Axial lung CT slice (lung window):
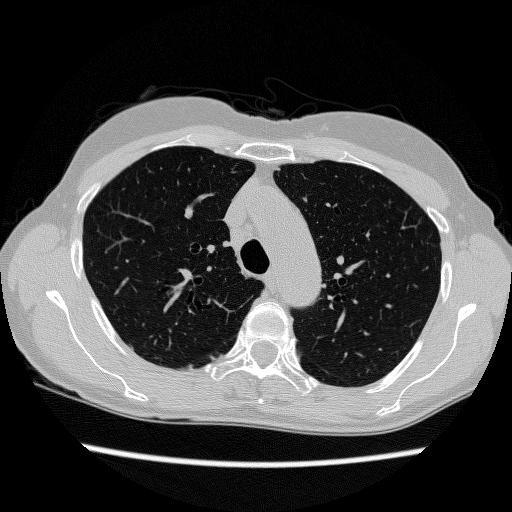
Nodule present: no